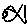
Label: fish